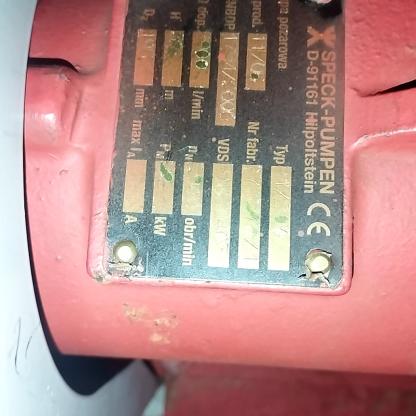
Klasa: tabliczka-znamionowa